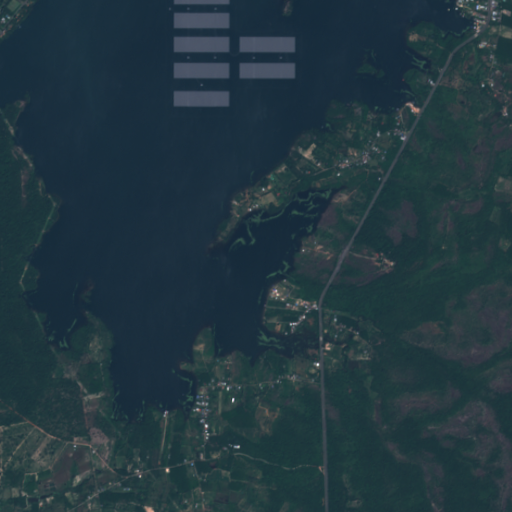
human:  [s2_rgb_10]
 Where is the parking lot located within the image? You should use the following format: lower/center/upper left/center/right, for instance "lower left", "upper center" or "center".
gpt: The parking lot is located in the upper left of the image.
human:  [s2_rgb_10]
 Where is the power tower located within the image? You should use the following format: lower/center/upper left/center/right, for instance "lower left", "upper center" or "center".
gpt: The power tower is located in the left of the image.
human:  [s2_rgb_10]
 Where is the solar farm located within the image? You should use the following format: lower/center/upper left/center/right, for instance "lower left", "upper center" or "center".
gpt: The solar farm is located in the upper left of the image.
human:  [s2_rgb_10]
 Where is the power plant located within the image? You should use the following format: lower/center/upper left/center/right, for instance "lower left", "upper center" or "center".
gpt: There is no power plant in the image.